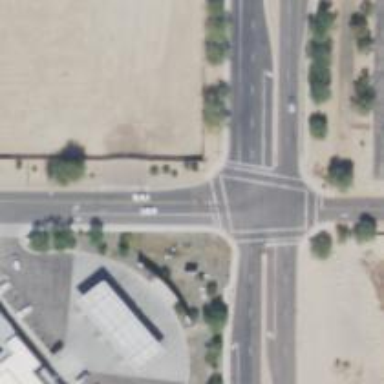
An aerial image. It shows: Marked uncontrolled road crossing.